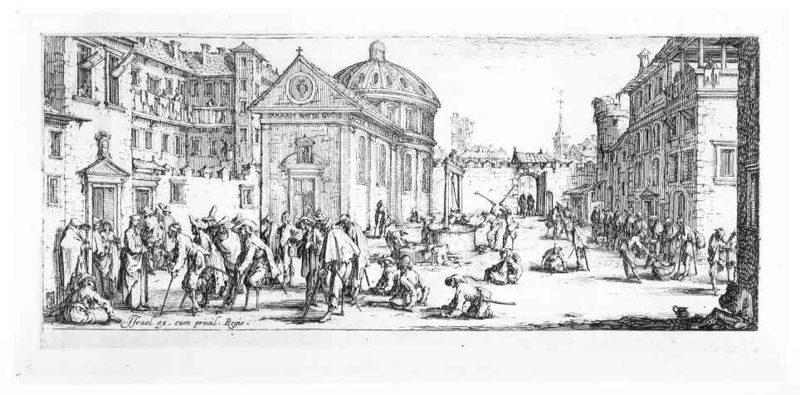
Titel: Das Hospital
Künstler: Jacques Callot
Standort: Karlsruhe
Institution: Staatliche Kunsthalle Karlsruhe
Schlagwörter: gruppe, himmel, kampf, mann, schatten, umhang, wasser, weiß, frauen, menschen, sitzen, stadt, wäsche, fenster, frau, grau, hintergrund, holz, hut, hüte, kleider, laterne, licht, männer, reden, schwarz, skizze, strasse, strassenszene, szene, tür, zeichnung, dach, gebäude, haus, hund, schloss, tier, tiere, weg, wolke, ansammlung, leute, malerei, menge, ornament, versammlung, alt, gericht, wand, architektur, arm, arme, barock, köpfen, mensch, stehen, stein, steine, tot, erde, horizont, häuser, kirche, boden, mantel, sitzend, adel, händler, klassizismus, personen, tanzen, renaissance, brunnen, fensterläden, genre, kamin, kinder, pferd, rund, schornstein, stock, turm, krug, statue, deutschland, balkon, terrasse, holzschnitt, schrift, papier, ansicht, bogen, fassade, fassaden, italien, perspektive, türen, gehstock, dorf, dächer, giebel, mauer, grafik, graphik, hof, markt, platz, häuse, kuppel, krieg, querformat, arch, church, court, crowd, gathering, hat, men, palace, people, soldaten, sword, swords, white, window, black, grey, old, wall, windows, print, durchgang, knie, tor, balkone, schauspiel, stadtansicht, spiel, eingang, nische, krank, unterschrift, buch, medaillon, kreuz, kuppeln, türme, palast, dom, festung, druck, schwarz weiss, kuppe, schraffur, holzstich, radierung, stich, kupfer, illustration, officers, schwert, schwerter, text, waffen, überfall, aufstand, stöcke, verletzt, bürger, getümmel, volk, fraue, bleistift, degen, arzt, entwurf, menschenmenge, rathaus, kathedrale, rom, buchdruck, portal, tore, wappen, stadttor, medallion, mensche, jesus, mauern, gewehr, fluchtpunkt, krankheit, fighting, sky, kniend, mittelalter, florenz, house, houses, roof, street, village, fachwerk, stadtmauer, schwaru, bettler, marktplatz, umhänge, tempel, kaufen, ereignis, gaukler, drawing, paper, kupferstich, black and white, kranke, krankenhaus, armut, almosen, gabe, hats, träger, battle, rennaissance, guillotine, brunne, cross, leipzig, injured, verwundeter, door, town, holzbein, legende, ville, betteln, basilika, gibel, krüppel, menschenansammlung, city, ziehbrunnen, beggar, kriche, bauwerke, couple, satteldach, zentralraum, dome, doors, rotunde, rundbau, courtyard, ink, square, buildings, gate, kruez, piazza, hospital, detailiert, spital, obdachlos, engraving, england, english, häsuer, bewohner, ochsenauge, gables, krücke, krücken, cane, verletzter, stöcker, munich, galgen, spire, steeple, invalide, humans, menchen, pest, stick, market, poor, staff, stadtszene, well, waiting, kupferstih, stadtleben, chapel, rue, amr, penner, del, luppel, callot, europe, finial, massacre, tanzne, behinderte, invaliden, versehrte, plague, tile, häuserwand, platzansicht, invalid, toe, krüke, invalides, sick, town square, patz, m, corner, behinderung, betler, wounded, sc, beating, buildins, strape, peg leg, rarhaus, fenst, eiunang, eingang#, capes, homeless, greiße, lahme, pestkranke, grafik+druck, schwarz+weiß, üpfer, kircghe, facwerk, raiderun, gmauer, schraffiertu, huus, hsnf, staffs, #tor, crutch, pediments, legless, crawl, wäsche trocknen, citoyens, canes, heidelberg, crowdbuildings, hitting, hofplatz, ornamentz, penenr